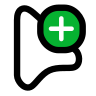
Cursor type: copy
OS/theme: linux-bibata
Variant: white